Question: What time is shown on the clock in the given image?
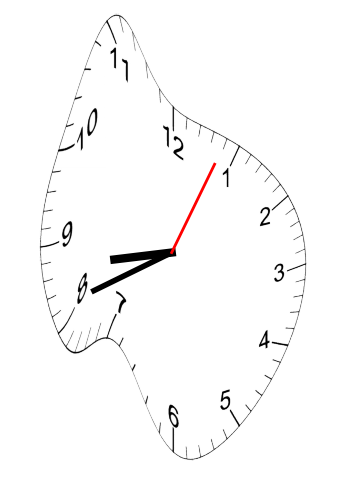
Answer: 08:41:04